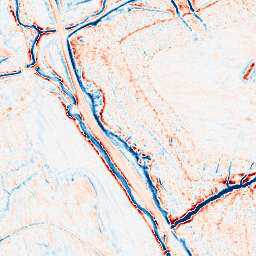
Category: edge_preserving
Decomposition family: anisotropic_diffusion
Decomposition parameters: iterations: 50
kappa: 100
gamma: 0.05
Upsampling method: bicubic
Upsampling parameters: scale: 4
Upsampling scale: 4